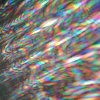
Label: sunburn